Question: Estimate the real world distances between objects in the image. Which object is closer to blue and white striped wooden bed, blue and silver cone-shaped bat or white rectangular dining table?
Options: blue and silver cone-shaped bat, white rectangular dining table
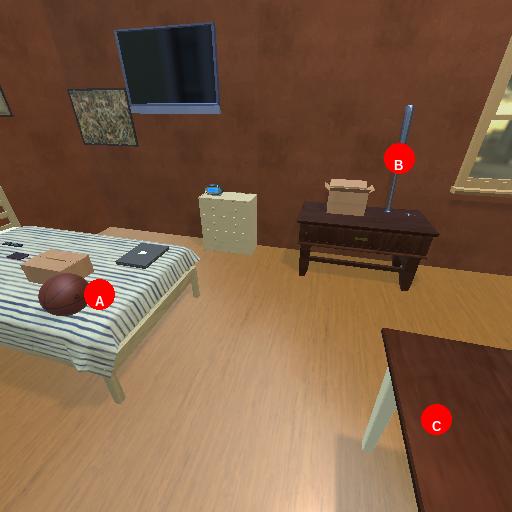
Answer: blue and silver cone-shaped bat